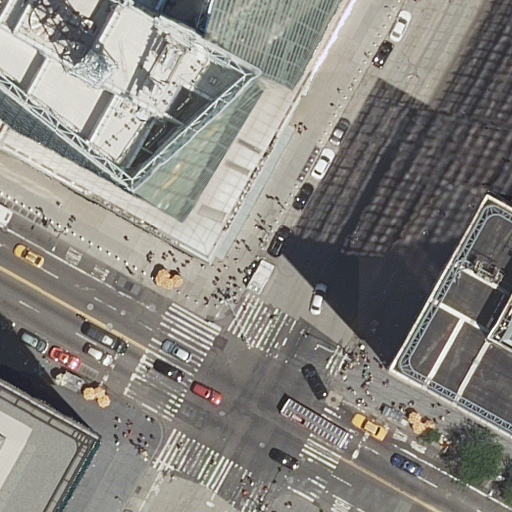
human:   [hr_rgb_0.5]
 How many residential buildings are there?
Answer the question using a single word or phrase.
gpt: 0

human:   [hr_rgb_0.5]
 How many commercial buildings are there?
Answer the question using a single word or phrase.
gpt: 3

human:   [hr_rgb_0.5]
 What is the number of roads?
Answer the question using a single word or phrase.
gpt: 6

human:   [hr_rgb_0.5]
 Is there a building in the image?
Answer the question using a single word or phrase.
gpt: yes

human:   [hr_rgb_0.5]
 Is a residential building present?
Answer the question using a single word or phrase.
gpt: no

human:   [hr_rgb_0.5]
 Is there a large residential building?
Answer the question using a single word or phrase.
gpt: no

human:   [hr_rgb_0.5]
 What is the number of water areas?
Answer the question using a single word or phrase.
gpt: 0

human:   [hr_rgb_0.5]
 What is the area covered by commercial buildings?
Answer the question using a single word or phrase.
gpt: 5951m2

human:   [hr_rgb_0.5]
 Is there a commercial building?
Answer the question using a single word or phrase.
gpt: yes

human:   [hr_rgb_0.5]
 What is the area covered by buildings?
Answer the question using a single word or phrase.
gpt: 5951m2

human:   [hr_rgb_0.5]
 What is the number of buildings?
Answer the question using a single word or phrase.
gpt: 3

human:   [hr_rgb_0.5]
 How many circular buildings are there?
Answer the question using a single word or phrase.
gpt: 0

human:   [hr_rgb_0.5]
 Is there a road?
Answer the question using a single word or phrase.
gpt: yes

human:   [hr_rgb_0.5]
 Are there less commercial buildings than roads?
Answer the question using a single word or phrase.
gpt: yes

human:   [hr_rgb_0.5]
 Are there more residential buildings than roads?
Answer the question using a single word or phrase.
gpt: no

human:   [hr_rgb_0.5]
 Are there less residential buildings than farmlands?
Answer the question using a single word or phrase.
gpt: no

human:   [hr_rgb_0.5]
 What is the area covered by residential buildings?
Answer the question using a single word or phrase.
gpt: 0m2

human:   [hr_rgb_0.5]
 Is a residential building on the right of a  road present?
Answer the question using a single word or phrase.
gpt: no

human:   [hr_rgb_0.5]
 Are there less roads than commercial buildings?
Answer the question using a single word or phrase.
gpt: no

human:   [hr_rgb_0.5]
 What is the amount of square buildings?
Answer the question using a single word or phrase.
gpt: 0

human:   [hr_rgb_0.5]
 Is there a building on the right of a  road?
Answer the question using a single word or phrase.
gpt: yes

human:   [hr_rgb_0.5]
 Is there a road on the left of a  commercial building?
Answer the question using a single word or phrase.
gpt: yes

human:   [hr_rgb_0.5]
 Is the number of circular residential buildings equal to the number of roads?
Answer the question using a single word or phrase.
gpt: no

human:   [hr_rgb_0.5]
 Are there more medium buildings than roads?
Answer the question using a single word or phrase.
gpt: no

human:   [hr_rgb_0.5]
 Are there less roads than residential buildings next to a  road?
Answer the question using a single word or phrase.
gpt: no

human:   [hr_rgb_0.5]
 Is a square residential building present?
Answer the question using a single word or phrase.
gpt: no

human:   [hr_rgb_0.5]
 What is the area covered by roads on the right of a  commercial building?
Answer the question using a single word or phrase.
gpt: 0m2

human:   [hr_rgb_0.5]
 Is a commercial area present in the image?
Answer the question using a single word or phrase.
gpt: no

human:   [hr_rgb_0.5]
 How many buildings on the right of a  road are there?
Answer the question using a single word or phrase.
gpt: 1

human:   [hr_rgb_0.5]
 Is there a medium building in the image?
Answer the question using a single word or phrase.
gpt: yes

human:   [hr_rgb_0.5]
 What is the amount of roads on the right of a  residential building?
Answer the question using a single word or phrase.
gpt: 0

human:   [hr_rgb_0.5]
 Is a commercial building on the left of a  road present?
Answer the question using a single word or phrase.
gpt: yes

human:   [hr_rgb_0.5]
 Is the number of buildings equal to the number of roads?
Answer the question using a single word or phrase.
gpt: no

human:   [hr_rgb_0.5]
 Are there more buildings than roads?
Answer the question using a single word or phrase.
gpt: no

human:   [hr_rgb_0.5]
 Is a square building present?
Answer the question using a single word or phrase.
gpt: no

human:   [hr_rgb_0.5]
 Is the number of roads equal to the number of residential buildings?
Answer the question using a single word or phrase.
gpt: no

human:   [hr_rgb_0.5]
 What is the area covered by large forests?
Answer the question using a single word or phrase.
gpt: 0m2

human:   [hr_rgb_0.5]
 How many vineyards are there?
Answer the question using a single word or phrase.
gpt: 0

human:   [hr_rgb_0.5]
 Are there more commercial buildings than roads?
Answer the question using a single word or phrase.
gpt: no

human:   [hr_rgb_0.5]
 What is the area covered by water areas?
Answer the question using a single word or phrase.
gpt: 0m2

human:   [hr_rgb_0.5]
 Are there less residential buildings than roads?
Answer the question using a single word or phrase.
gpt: yes

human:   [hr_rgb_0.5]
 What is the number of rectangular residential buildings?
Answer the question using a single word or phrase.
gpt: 0

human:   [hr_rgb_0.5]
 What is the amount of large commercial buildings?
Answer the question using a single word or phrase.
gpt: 2

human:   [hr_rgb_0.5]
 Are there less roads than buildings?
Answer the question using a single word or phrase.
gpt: no

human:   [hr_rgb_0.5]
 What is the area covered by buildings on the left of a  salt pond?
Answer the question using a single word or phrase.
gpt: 0m2

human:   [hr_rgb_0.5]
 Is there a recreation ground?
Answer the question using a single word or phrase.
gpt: no

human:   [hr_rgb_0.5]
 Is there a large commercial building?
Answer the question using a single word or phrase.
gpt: yes

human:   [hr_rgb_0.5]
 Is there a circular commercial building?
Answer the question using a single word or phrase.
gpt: no

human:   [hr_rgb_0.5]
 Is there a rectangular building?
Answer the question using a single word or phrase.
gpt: yes

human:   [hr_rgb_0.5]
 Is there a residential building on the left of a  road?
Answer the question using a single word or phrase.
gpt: no

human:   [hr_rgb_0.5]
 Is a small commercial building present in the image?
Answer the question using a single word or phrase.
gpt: no

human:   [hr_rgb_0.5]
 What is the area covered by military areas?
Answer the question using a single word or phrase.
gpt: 0m2

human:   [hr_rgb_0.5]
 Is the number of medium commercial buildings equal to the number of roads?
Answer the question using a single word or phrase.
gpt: no

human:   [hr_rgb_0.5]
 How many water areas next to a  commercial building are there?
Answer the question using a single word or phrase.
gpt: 0

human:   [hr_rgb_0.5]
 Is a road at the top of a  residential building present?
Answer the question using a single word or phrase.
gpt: no

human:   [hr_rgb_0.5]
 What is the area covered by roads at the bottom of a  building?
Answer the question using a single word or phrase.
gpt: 0m2

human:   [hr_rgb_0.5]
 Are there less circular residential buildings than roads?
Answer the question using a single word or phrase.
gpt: yes

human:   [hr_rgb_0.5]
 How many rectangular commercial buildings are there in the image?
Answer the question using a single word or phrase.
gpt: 2

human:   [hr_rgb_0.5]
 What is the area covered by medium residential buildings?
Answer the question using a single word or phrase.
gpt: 0m2

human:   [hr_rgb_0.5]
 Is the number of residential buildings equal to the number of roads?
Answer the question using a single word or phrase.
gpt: no

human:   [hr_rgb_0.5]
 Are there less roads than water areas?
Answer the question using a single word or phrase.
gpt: no

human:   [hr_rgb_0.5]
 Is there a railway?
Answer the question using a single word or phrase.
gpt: no

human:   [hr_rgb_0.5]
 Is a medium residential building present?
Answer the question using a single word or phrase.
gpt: no

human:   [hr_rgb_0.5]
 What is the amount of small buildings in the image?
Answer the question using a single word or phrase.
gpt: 0